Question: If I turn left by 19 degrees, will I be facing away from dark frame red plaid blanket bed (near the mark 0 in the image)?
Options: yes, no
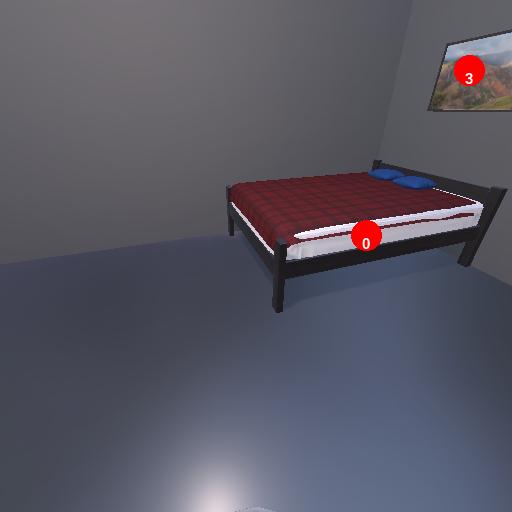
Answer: yes